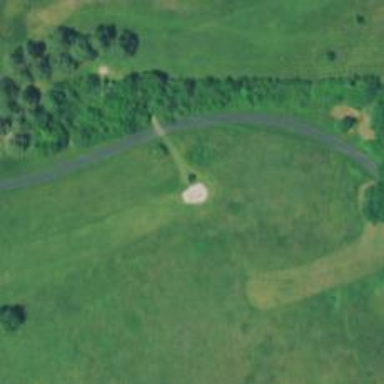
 popular leisure land for disc golf enthusiasts."